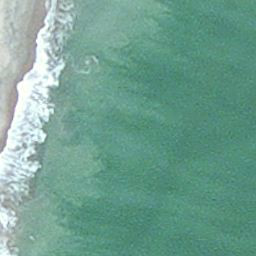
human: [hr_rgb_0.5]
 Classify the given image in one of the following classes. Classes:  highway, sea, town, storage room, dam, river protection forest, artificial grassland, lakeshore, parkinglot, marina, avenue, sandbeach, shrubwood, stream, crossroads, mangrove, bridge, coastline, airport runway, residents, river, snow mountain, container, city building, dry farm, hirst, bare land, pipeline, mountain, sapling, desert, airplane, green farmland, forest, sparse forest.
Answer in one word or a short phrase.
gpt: coastline